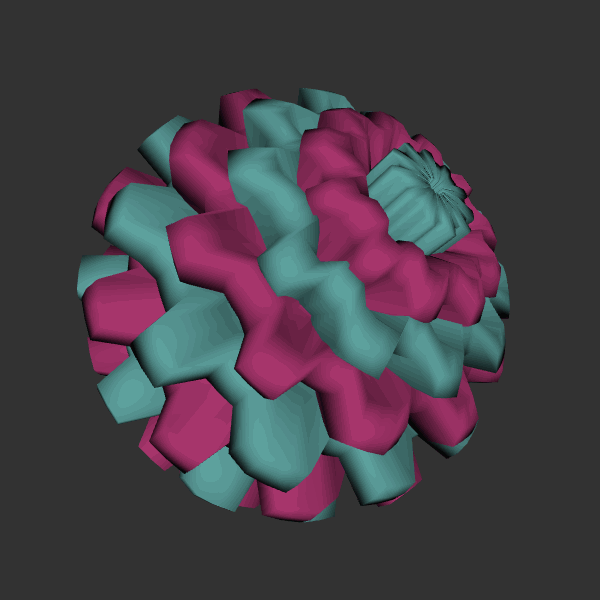
Background: dark